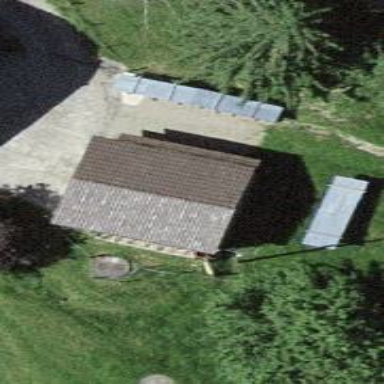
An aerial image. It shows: Shed building.